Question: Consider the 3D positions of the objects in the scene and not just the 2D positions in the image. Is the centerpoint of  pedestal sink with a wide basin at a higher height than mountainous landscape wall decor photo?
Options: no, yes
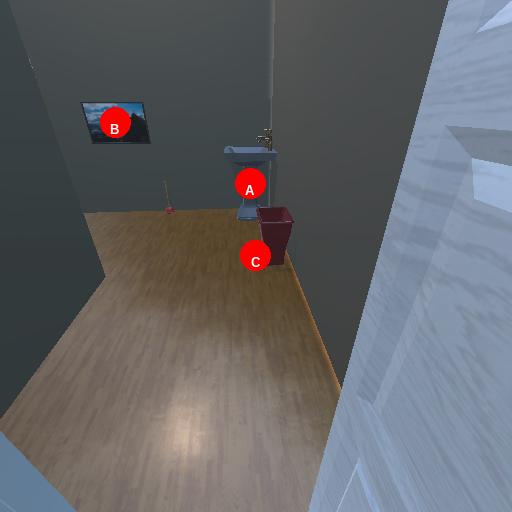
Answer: no